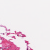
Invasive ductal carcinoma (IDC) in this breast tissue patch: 0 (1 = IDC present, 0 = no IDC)